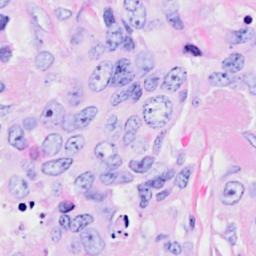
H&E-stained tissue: Breast